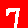
Digit: 7